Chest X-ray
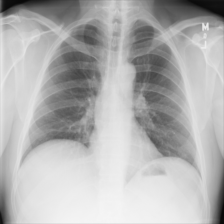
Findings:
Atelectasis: negative
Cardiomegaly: negative
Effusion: negative
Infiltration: negative
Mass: negative
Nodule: negative
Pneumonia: negative
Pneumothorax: negative
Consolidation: negative
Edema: negative
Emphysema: negative
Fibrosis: negative
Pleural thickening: negative
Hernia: negative